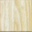
Piece: xx